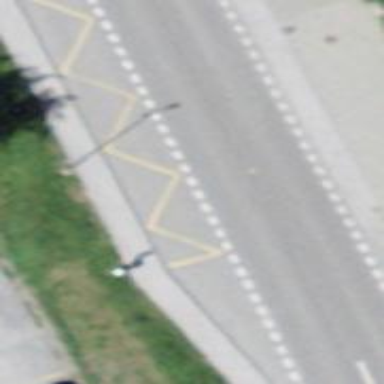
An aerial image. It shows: Public transport stop position.